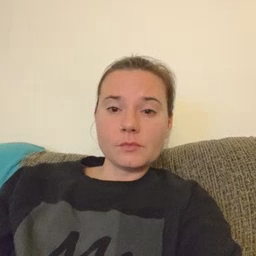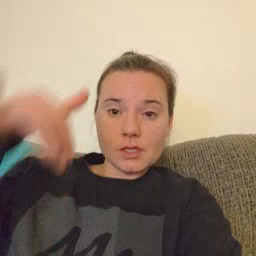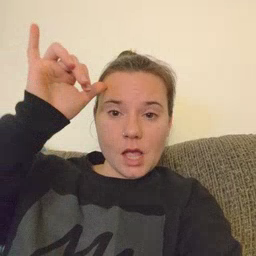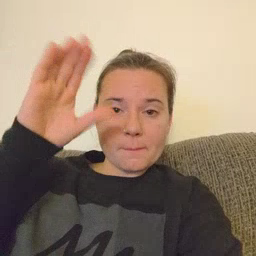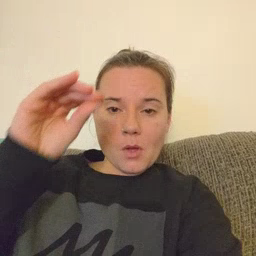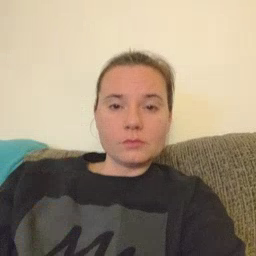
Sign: cowboy